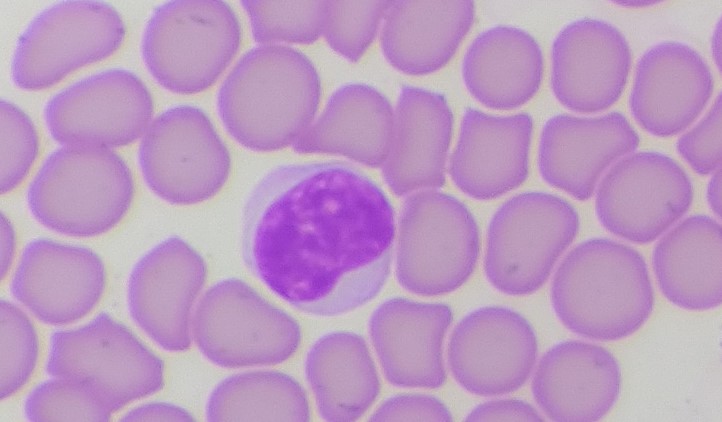
White blood cell type: Lymphocyte